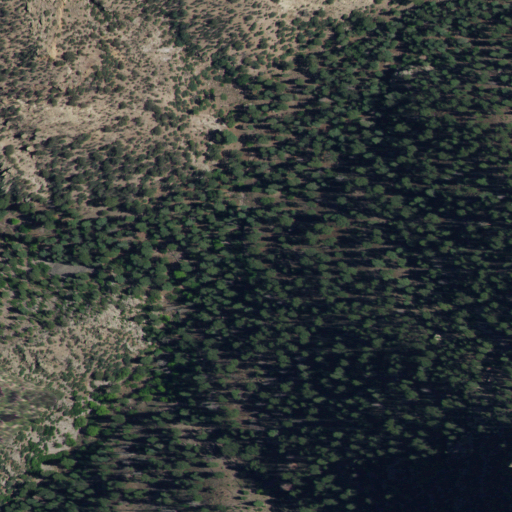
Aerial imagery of valley in New Mexico named West Fork Cold Spring Canyon containing evergreen forest and shrub